Aerial crown-view tile of a tropical tree (Barro Colorado Island, Panama), acquired 20241216:
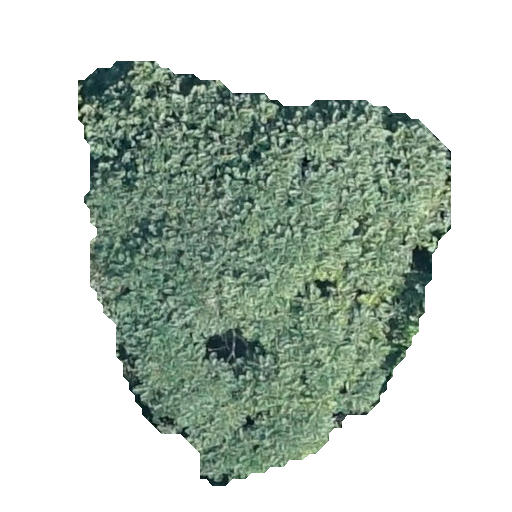
Species: Jacaranda copaia
GBIF accepted scientific name: Jacaranda copaia
Crown area: 163.32 m²